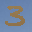
Label: 3